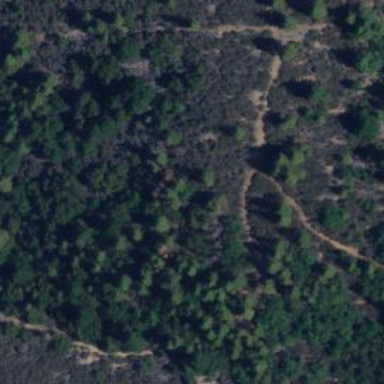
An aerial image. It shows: Path.